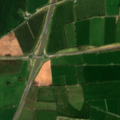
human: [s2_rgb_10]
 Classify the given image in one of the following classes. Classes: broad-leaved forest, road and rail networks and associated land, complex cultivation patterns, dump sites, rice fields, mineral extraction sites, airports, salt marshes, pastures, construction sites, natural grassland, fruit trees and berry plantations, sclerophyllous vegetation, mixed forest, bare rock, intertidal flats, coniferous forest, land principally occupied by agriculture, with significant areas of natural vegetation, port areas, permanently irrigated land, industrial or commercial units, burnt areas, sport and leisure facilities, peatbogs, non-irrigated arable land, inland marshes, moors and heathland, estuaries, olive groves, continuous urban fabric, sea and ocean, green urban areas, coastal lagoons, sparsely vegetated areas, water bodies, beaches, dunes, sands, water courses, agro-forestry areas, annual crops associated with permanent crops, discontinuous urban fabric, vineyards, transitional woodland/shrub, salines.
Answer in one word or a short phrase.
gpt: non-irrigated arable land, pastures